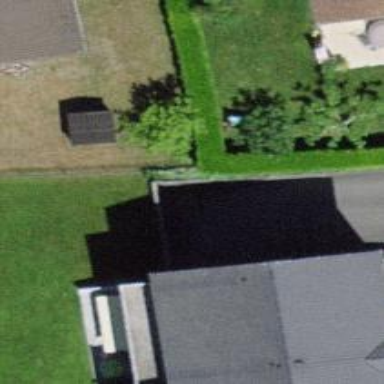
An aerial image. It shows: Hedge acting as barrier.